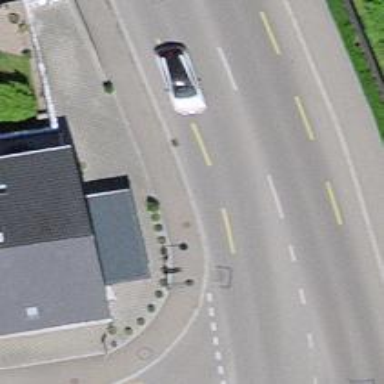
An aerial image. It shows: Footway along the road.